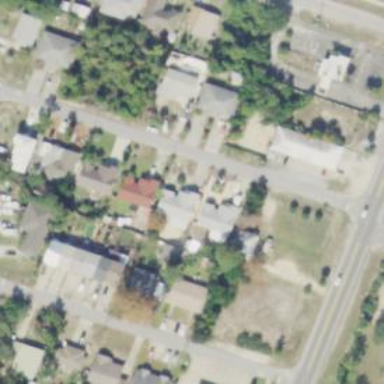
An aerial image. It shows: This residential area consists of single-family homes.